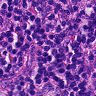
Metastatic tissue present: yes